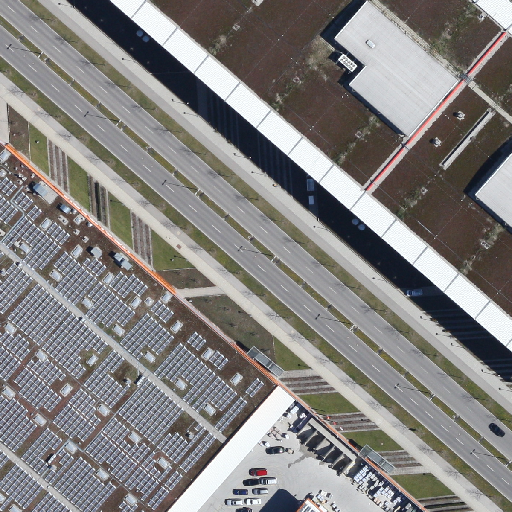
Referring expression: light-duty vehicle in the parking area